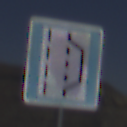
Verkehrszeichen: NothalteUndPannenbucht
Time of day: Midday
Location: Outdoor (Nature)
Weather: Clear
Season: NotSpecified
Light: Natural